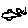
Label: bird